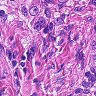
Metastatic tissue present: yes